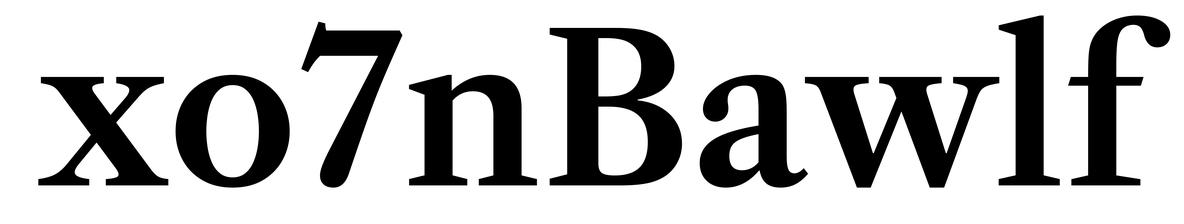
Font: LibreCaslonText_SemiBold